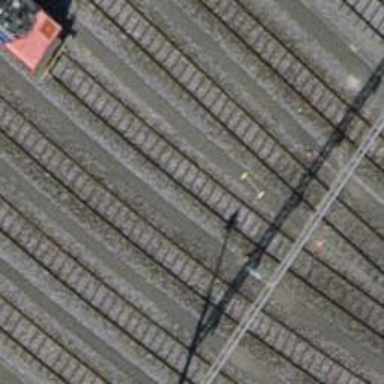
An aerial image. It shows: Railway yard with one track in service.